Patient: sex M, age 68
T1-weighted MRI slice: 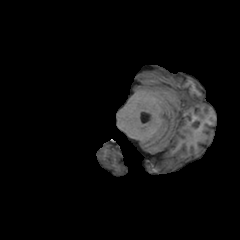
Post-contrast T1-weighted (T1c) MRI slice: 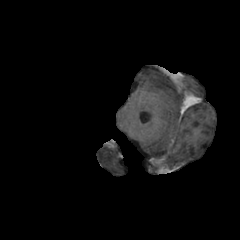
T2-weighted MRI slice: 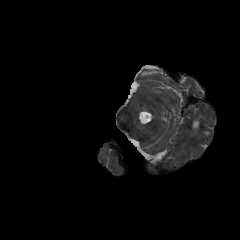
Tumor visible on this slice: no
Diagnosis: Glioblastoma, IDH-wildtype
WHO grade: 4